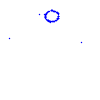
Particle: proton